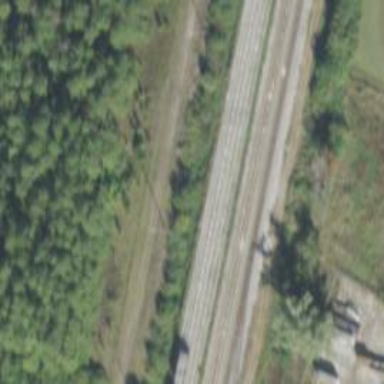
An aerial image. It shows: Railway track.